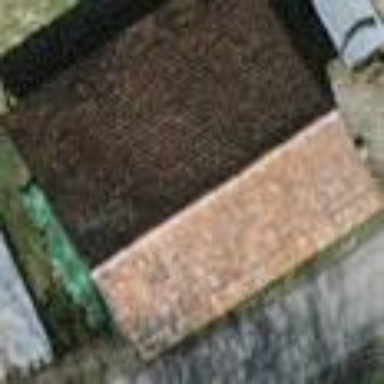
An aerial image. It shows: Shed.